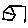
Label: house